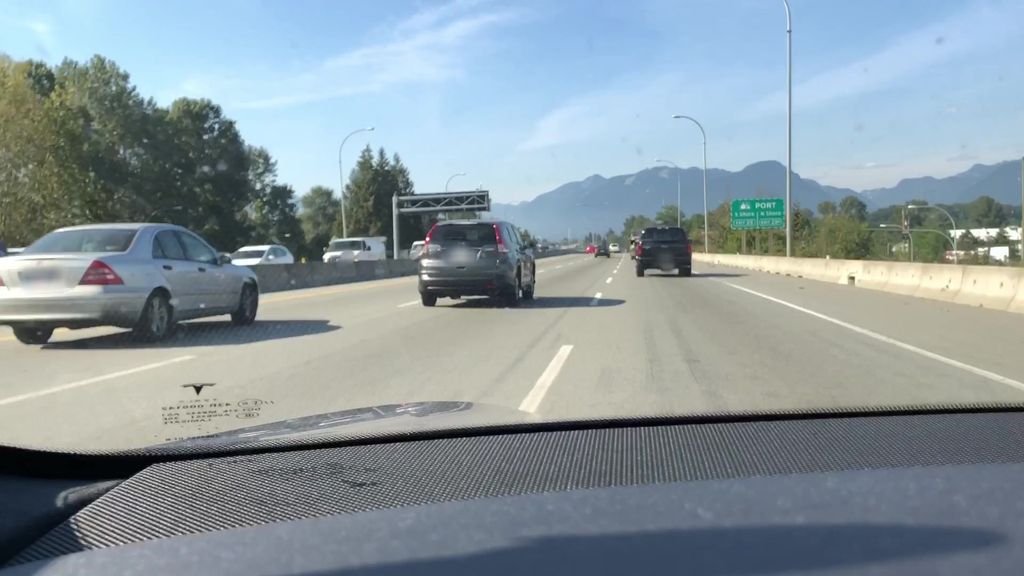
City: vancouver